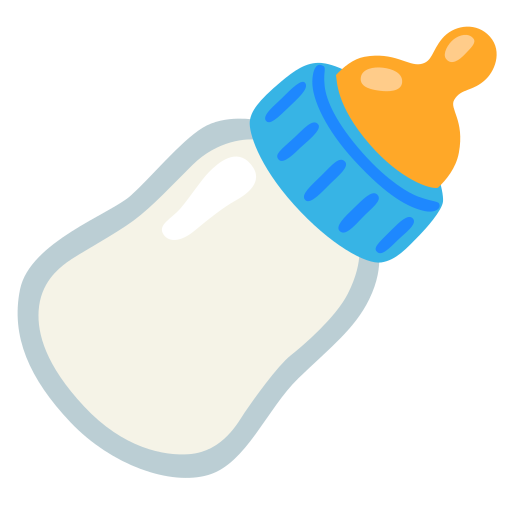
Emoji: 🍼